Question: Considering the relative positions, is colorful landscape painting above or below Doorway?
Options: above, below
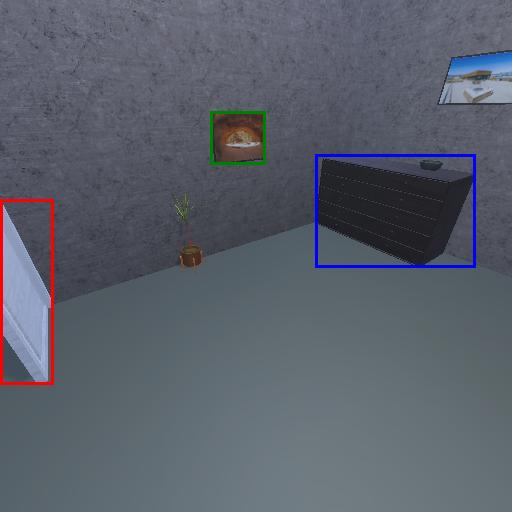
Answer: above